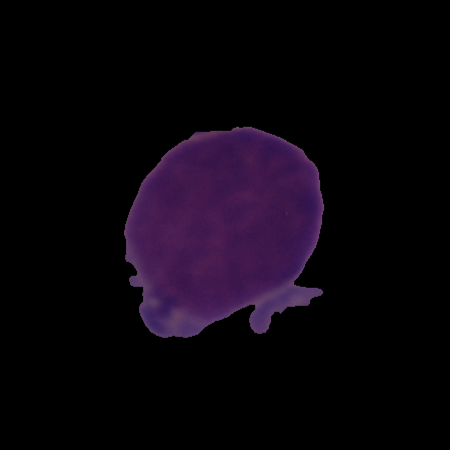
Label: cancer